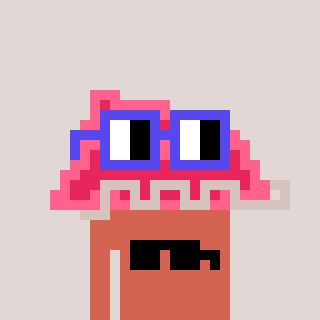
a pixel art character with square blue glasses, a retainer-shaped head and a peachy-colored body on a warm background